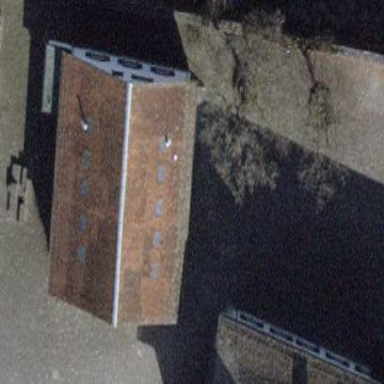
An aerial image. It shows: School building.